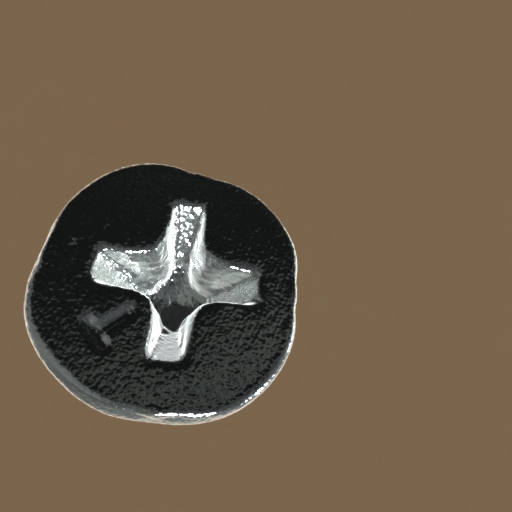
Label: screw